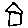
Label: house